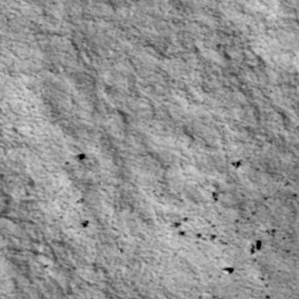
Label: non_frost